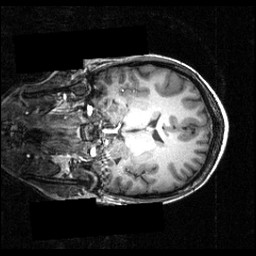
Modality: T1w
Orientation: coronal
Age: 23
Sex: female
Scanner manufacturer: siemens
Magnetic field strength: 3.951 T
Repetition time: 1.5 s
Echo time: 0.00335 s